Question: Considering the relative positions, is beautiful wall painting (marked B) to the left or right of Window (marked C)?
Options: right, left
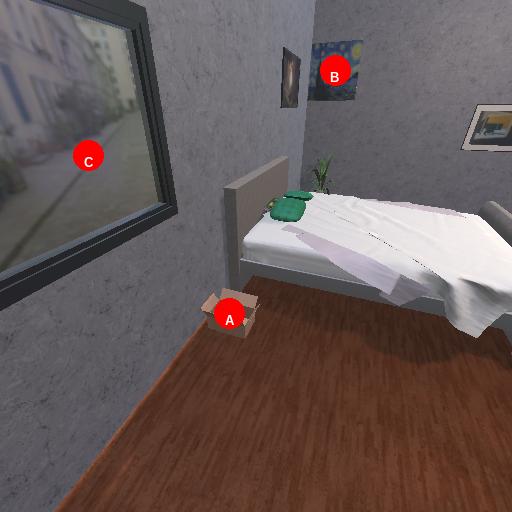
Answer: right